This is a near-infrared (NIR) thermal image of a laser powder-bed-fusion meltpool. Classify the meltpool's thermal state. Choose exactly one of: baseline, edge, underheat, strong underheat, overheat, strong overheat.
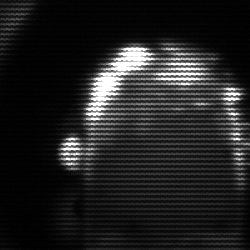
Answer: baseline